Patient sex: F
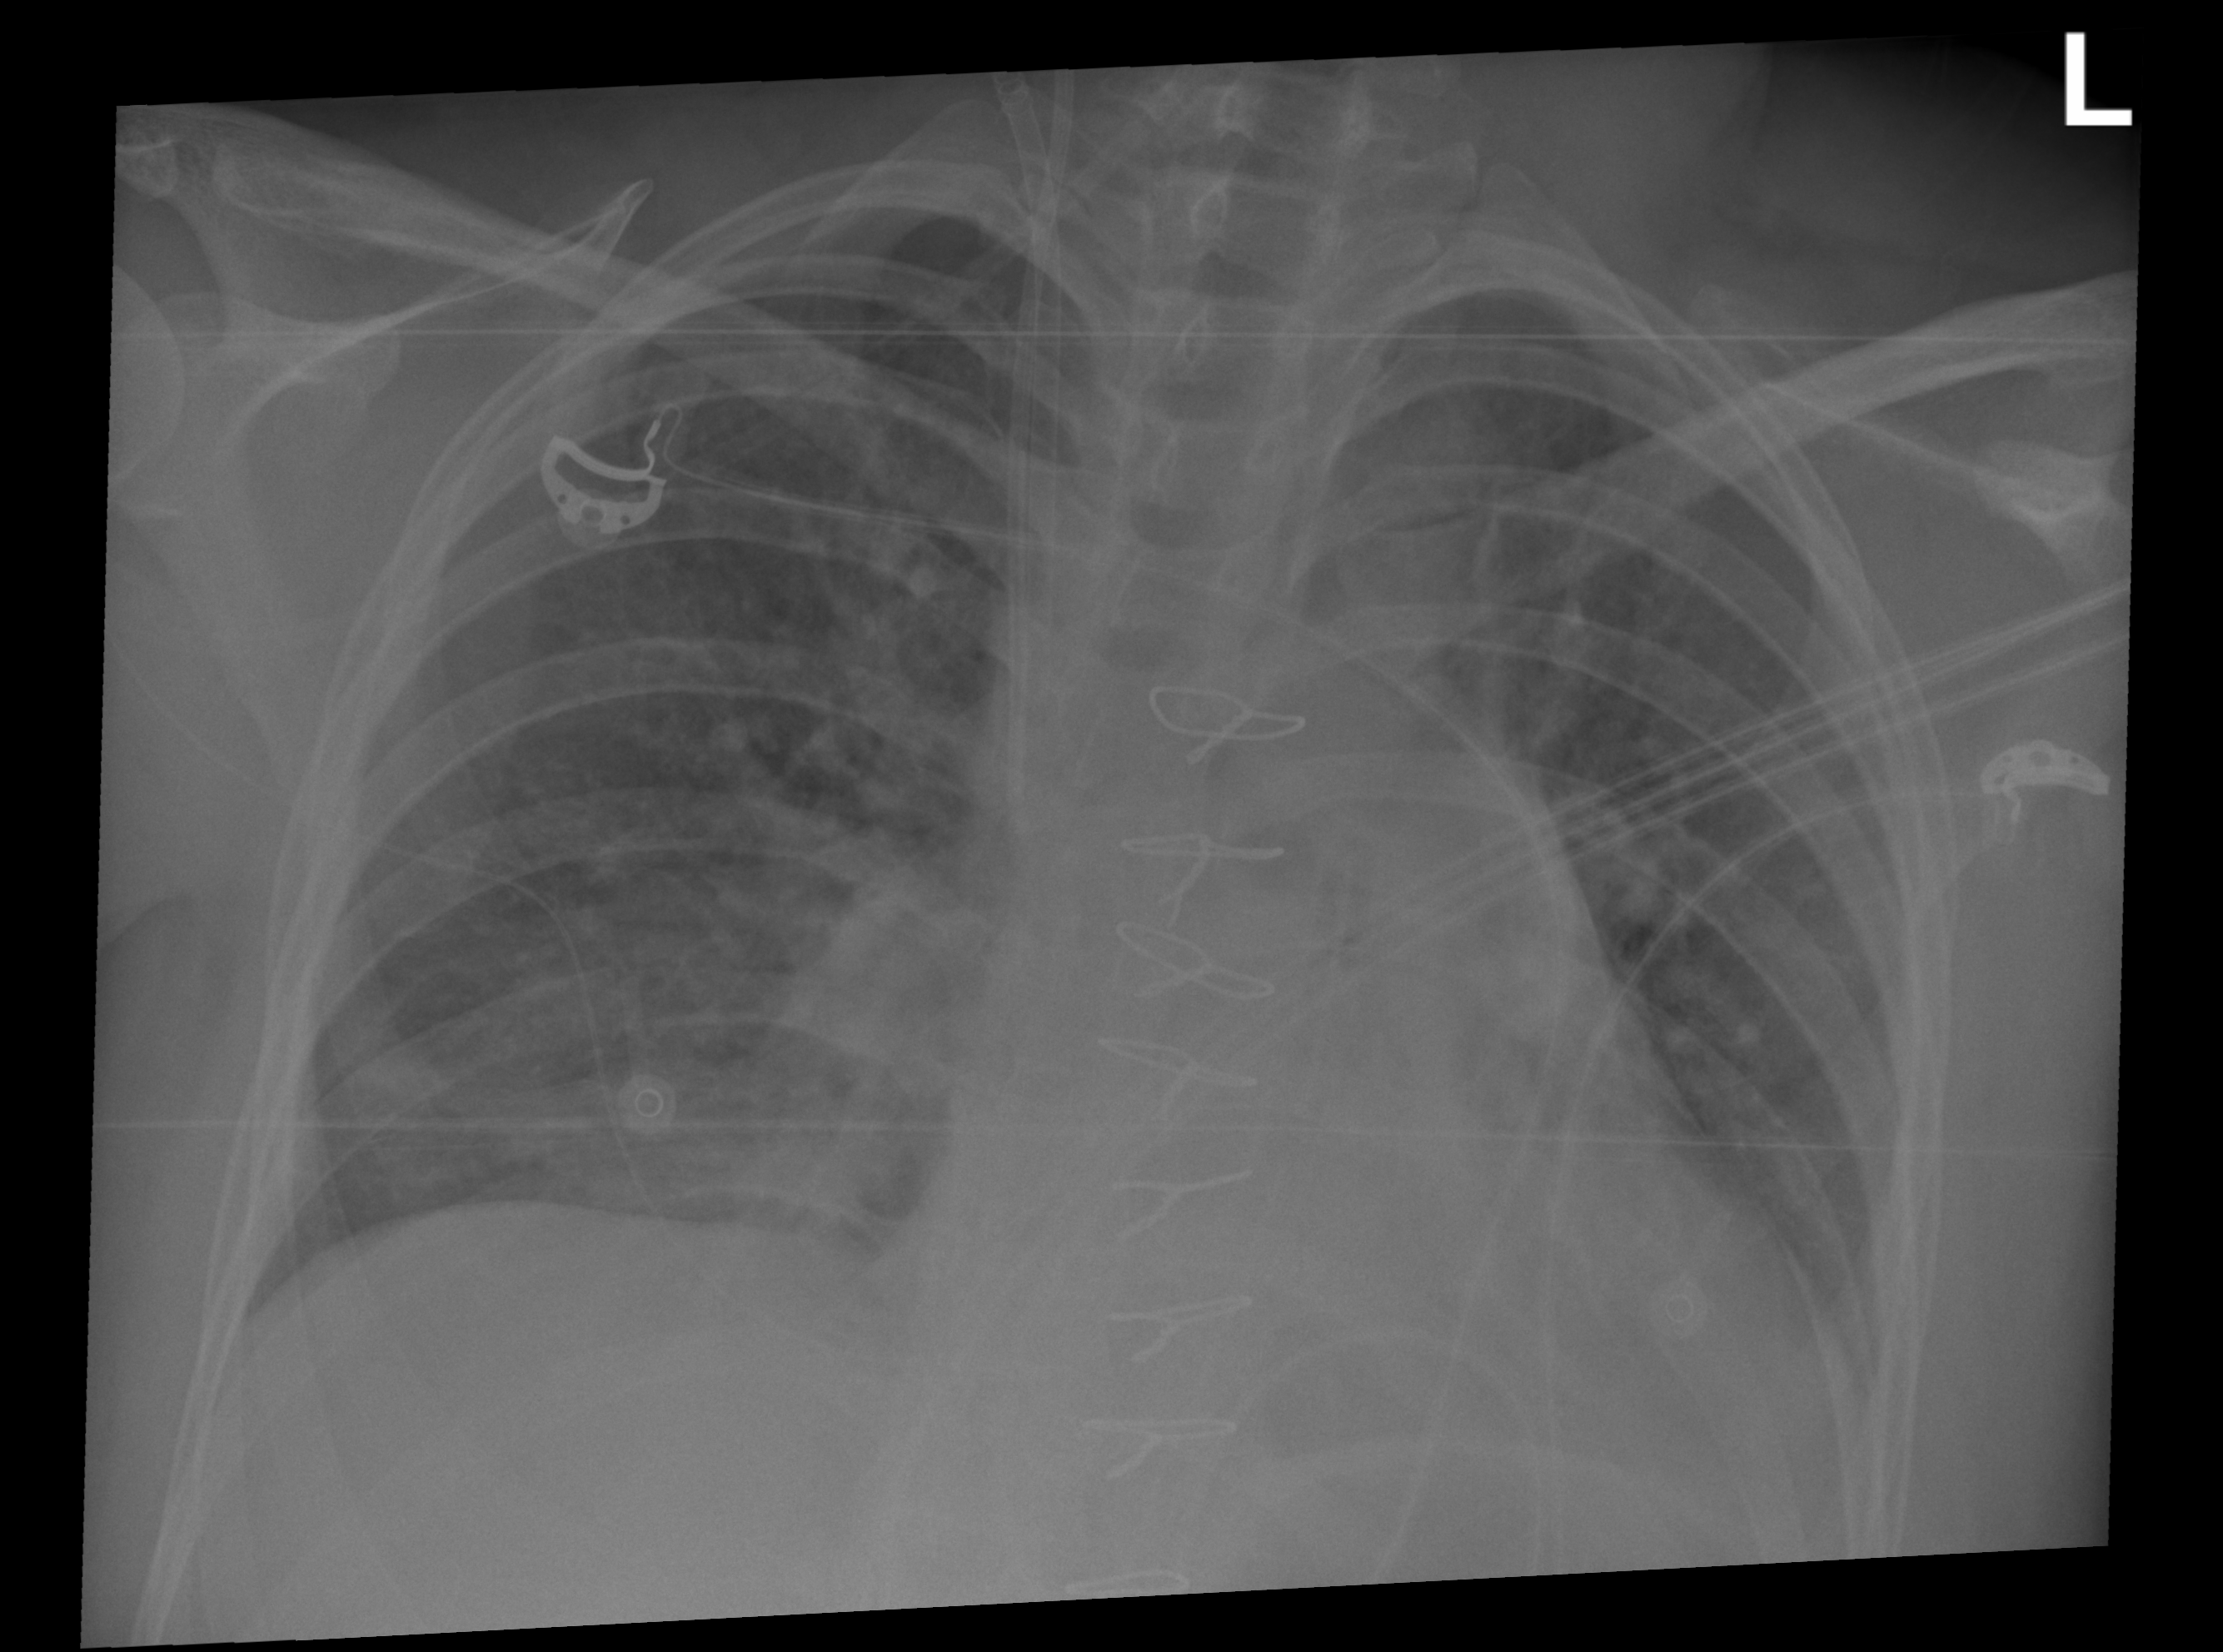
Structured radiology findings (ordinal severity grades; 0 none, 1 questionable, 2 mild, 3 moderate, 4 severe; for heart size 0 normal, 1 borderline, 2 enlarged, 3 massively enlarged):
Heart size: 2
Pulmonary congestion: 3
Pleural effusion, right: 0
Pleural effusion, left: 3
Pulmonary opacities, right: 1
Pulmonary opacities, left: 1
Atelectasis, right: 2
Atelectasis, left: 3